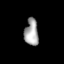
Tissue: lung
Cell type: Epithelial cells
Senescence score: 0.2418
Nuclear area (px): 369
Mean DAPI intensity: 162.724